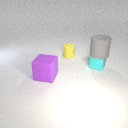
large purple rubber cube in front of small cyan rubber cube